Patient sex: M
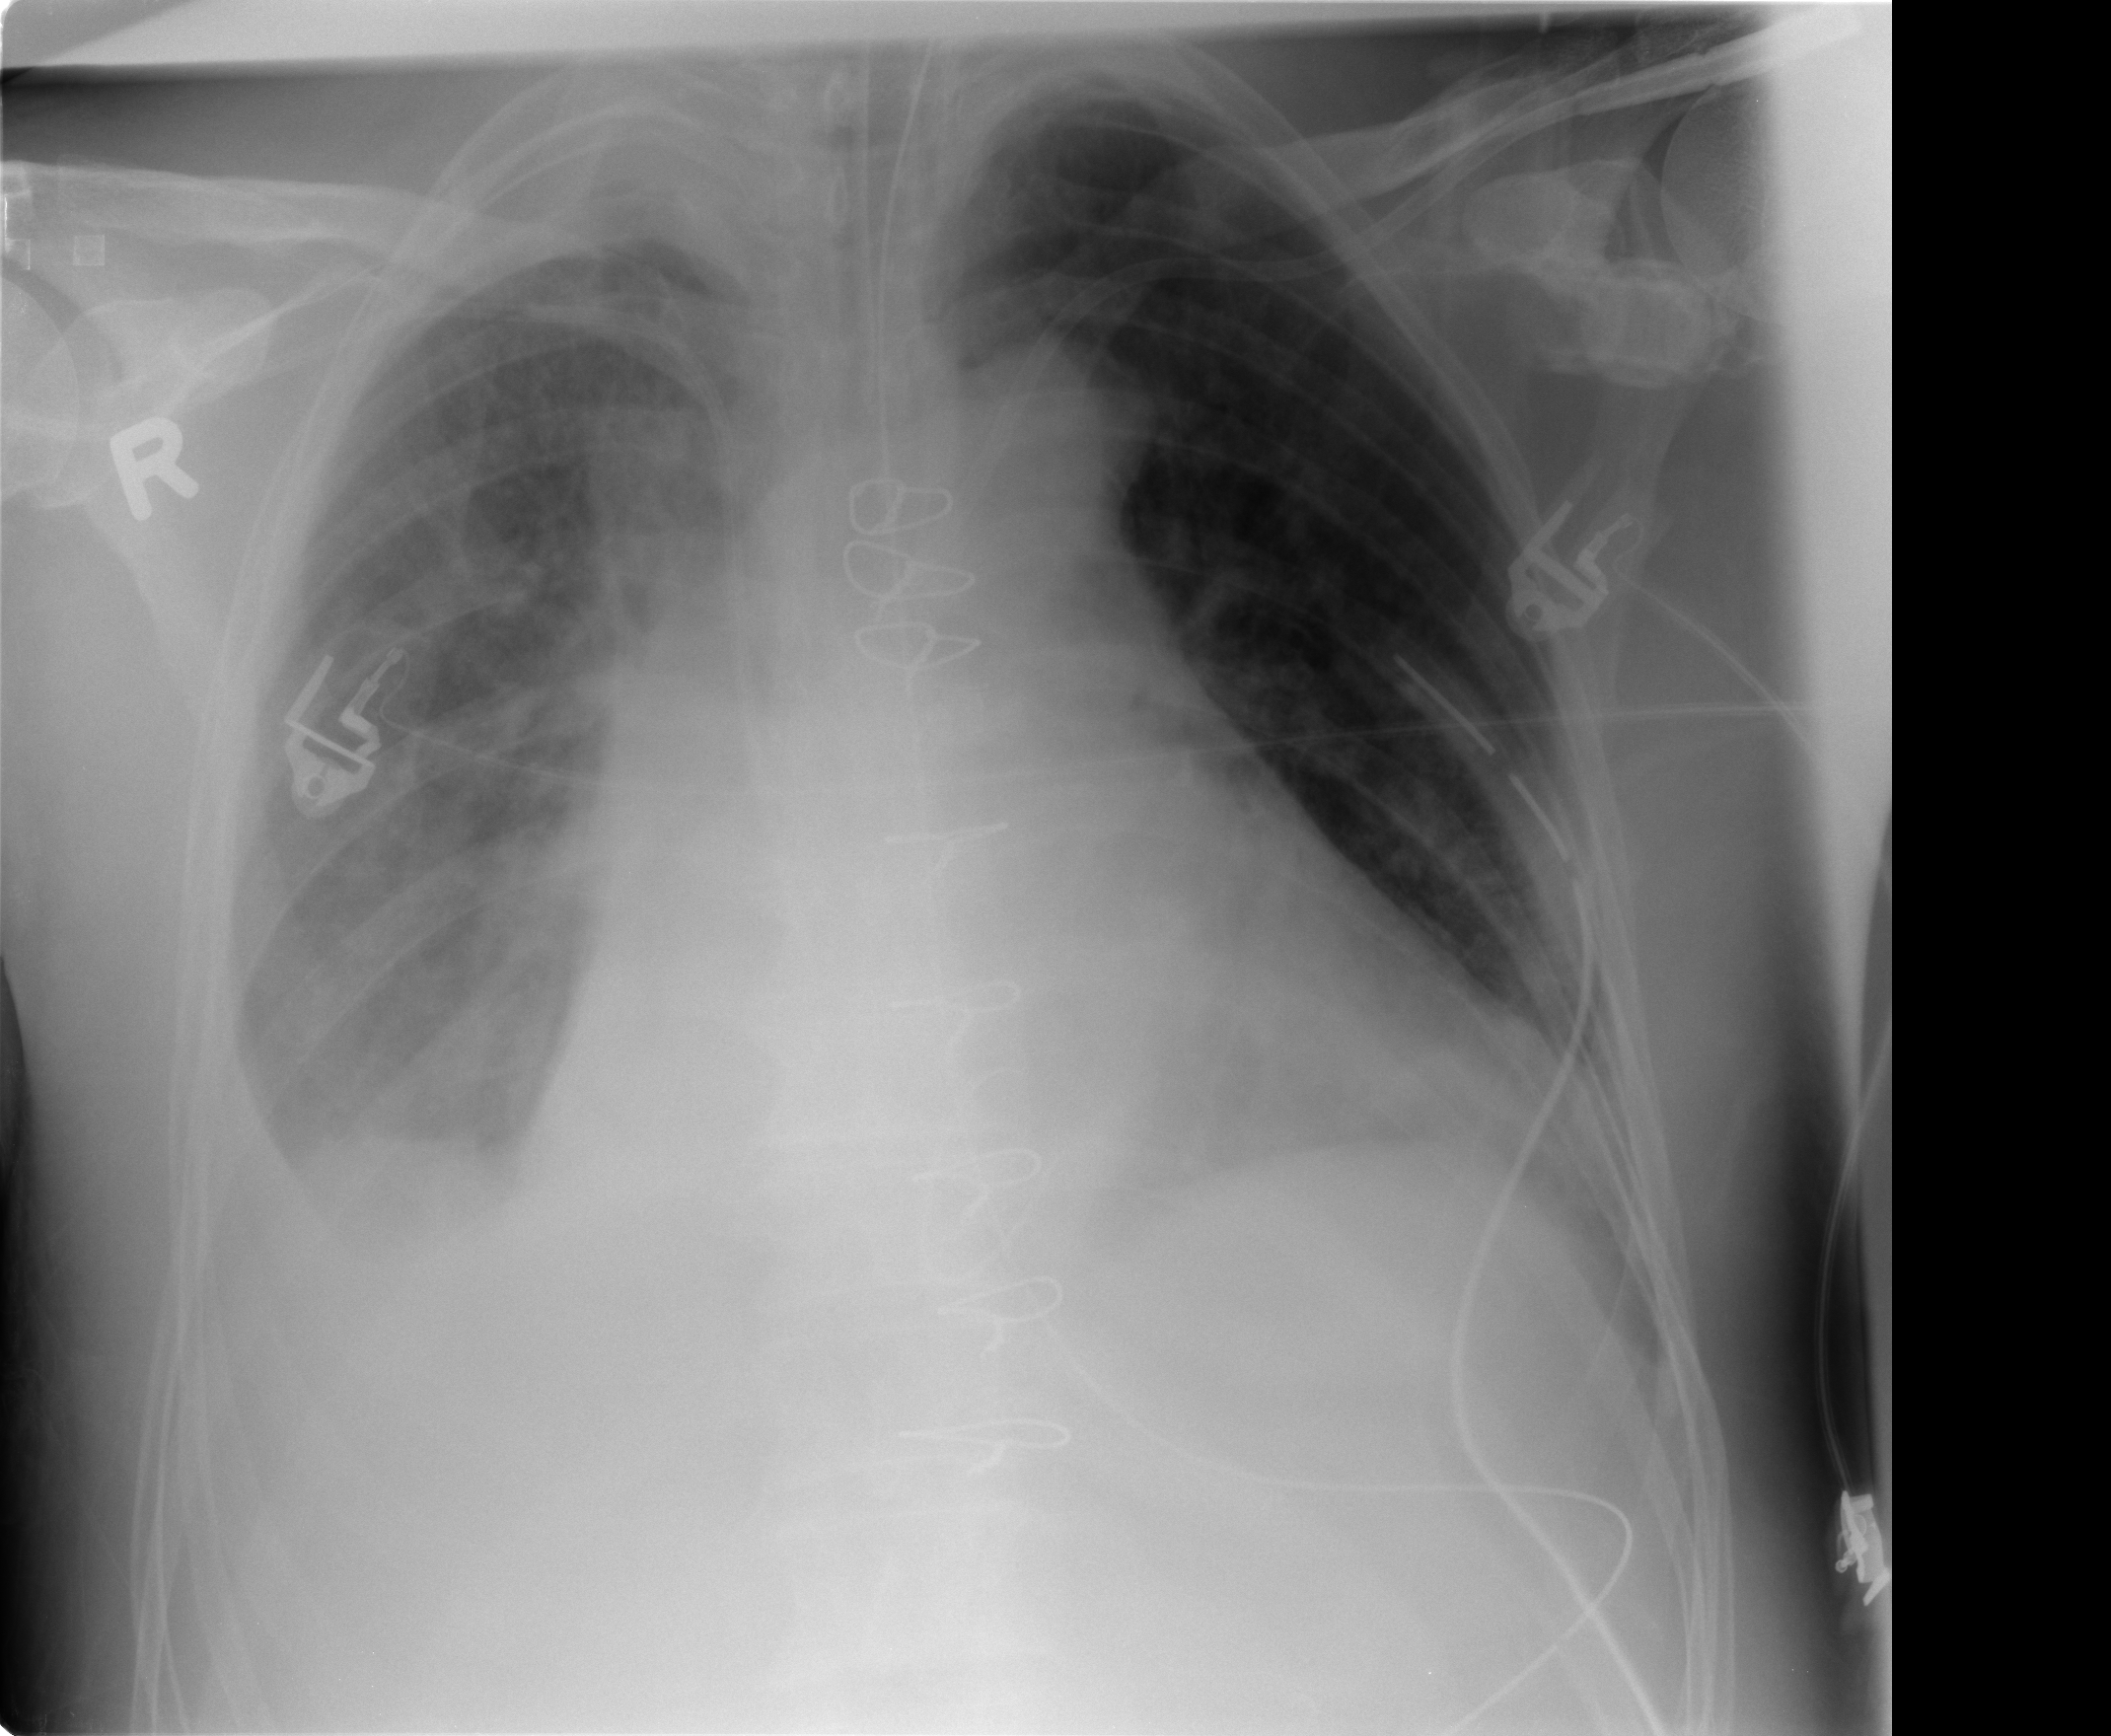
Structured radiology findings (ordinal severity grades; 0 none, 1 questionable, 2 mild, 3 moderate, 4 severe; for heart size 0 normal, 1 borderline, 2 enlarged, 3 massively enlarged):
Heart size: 2
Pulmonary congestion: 2
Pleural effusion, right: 3
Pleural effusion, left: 2
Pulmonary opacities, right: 3
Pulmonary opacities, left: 0
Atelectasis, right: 3
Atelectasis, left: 2